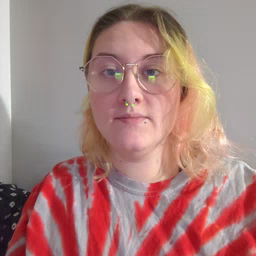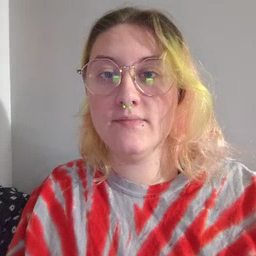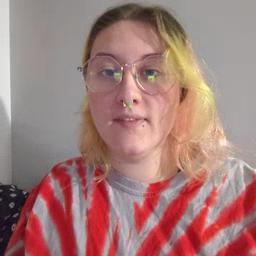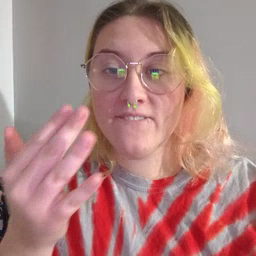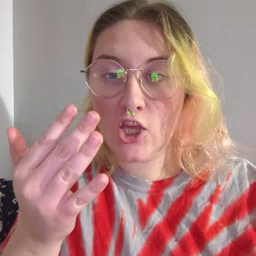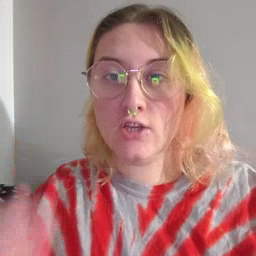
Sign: finger